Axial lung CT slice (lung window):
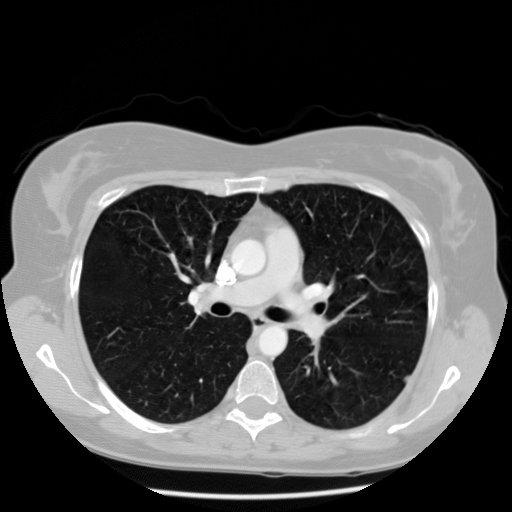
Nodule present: yes
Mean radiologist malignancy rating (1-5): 2